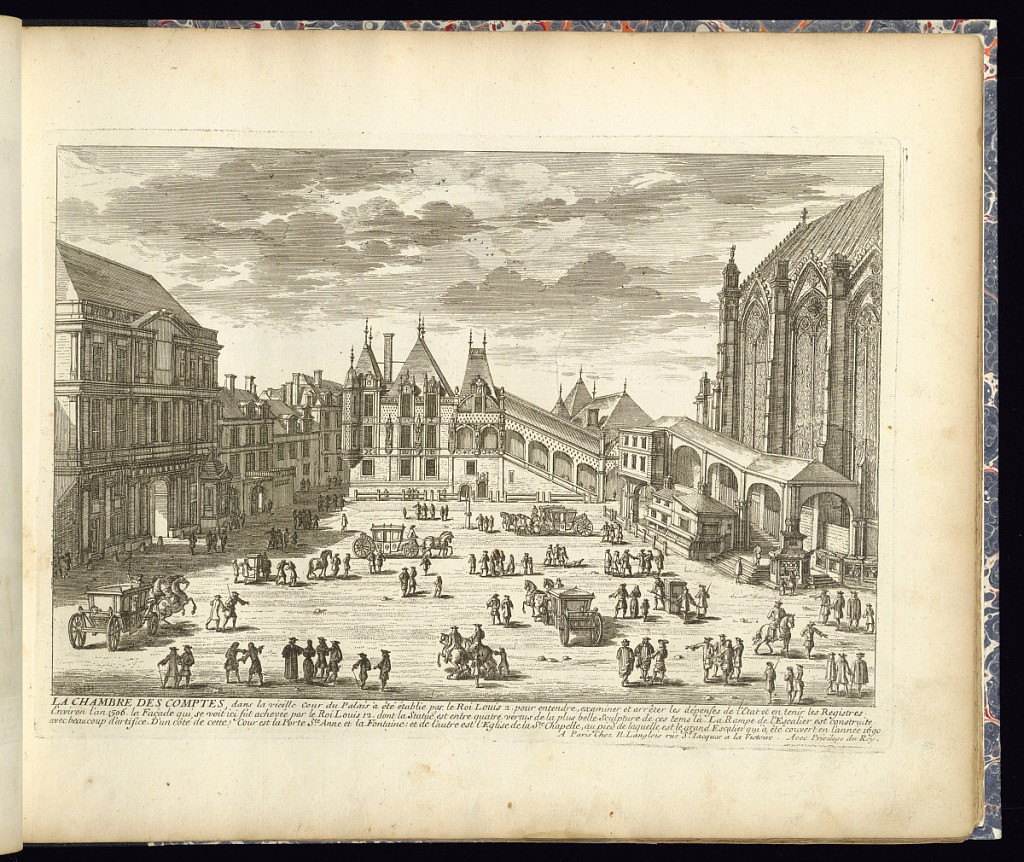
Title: LA CHAMBRE DES COMPTES
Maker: Gabriel Perelle, French, 1604–1677
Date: late 17th century
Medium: Etching on laid paper
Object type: Print
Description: View of a square with buildings and a church to the right. In the center, figures, horseman, horse drawn carriages and sedan chairs. The plate is titled with a description below.